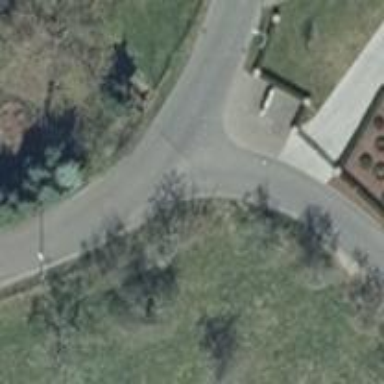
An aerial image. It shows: Residential road with asphalt surface.